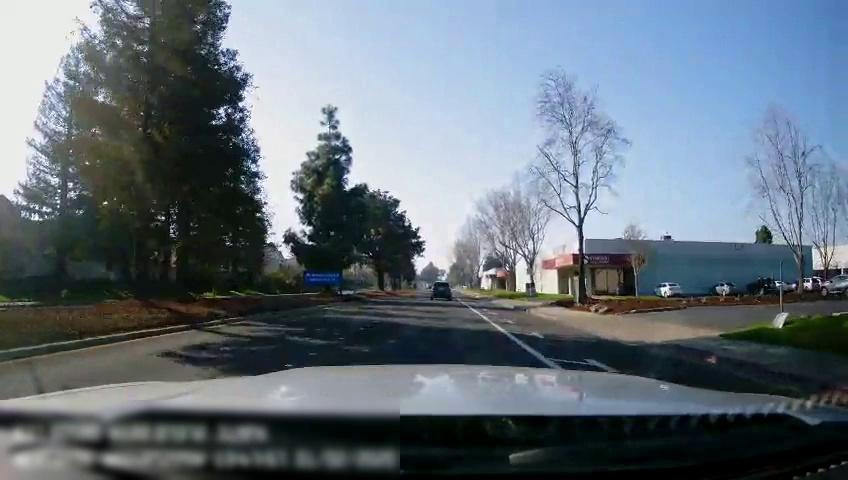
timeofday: Day
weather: Sunny
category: Drivable Space
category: Vehicles | SUV
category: Vehicles | Car
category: Vehicles | Car
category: Vehicles | Car
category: Vehicles | SUV
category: Lanes | Current Lane
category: Lanes | Current Lane